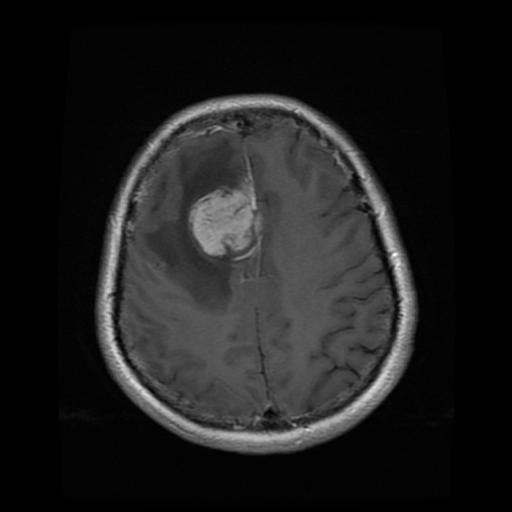
Label: meningioma